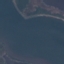
Land use / land cover: SeaLake